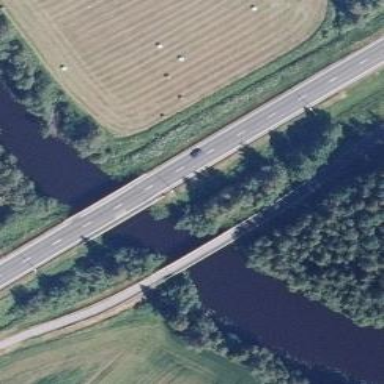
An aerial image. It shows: Bridge for cycleway.